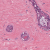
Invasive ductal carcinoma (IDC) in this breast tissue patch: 1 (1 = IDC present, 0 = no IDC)